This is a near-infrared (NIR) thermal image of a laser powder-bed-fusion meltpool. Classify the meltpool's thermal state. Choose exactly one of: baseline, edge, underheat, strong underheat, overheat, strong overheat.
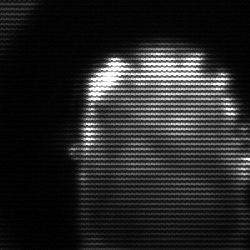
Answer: baseline